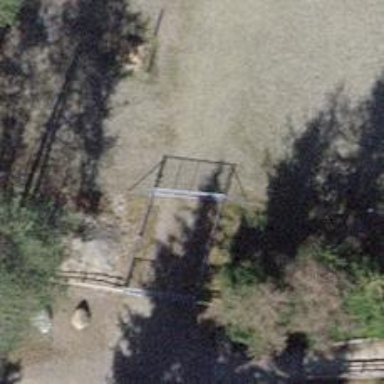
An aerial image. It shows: Fence is in the image.